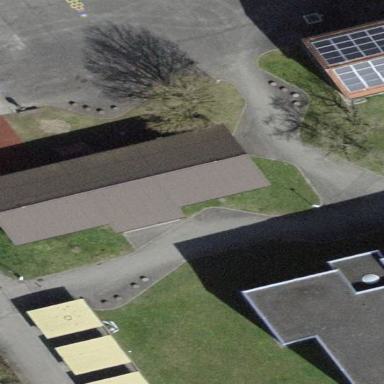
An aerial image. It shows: School building with tiled roof.